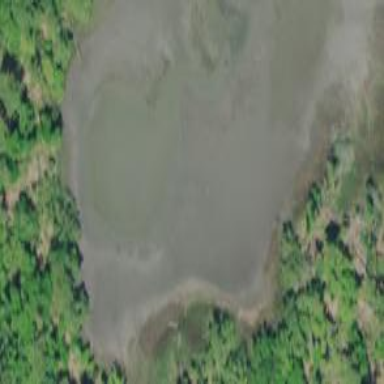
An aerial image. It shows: Marsh wetland.